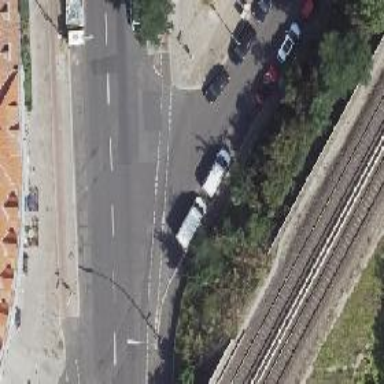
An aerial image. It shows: Unmarked crossing on the road.